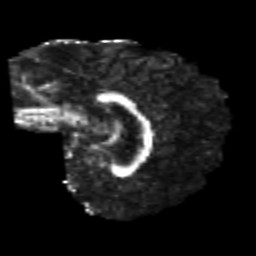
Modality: FA
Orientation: sagittal
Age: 23
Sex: female
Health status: healthy
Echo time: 0.074 s